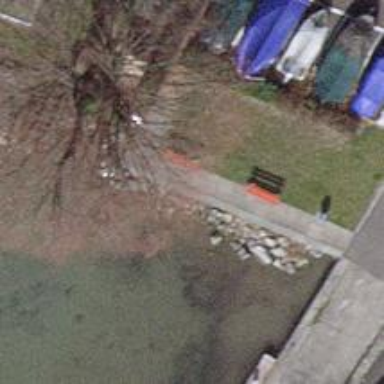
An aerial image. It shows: Red bench.